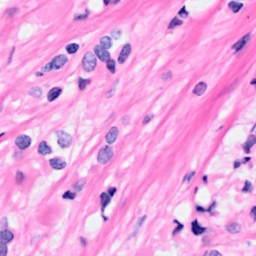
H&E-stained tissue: Breast